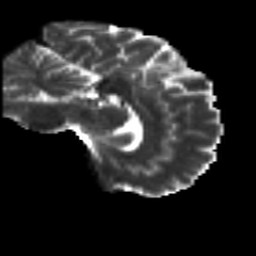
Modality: T2w
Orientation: sagittal
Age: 29
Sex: female
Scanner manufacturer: siemens
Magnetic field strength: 3 T
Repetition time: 8.8 s
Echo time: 0.085 s